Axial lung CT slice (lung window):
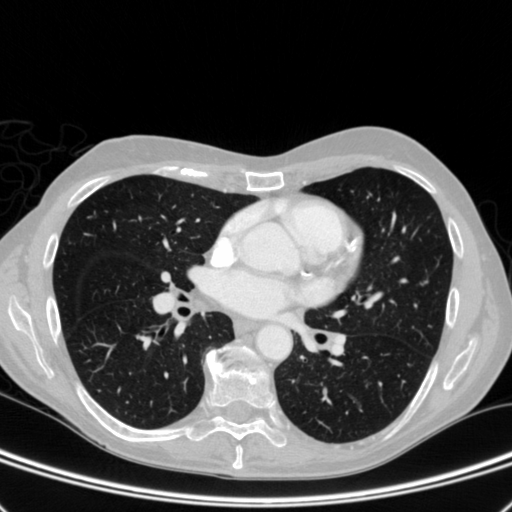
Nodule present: no